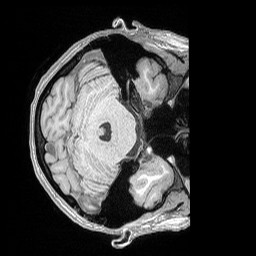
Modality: T1w
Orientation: axial
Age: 28
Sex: female
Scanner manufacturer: siemens
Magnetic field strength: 3 T
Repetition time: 2.53 s
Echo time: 0.00164 s